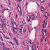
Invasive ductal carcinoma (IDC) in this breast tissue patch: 0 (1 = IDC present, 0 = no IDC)